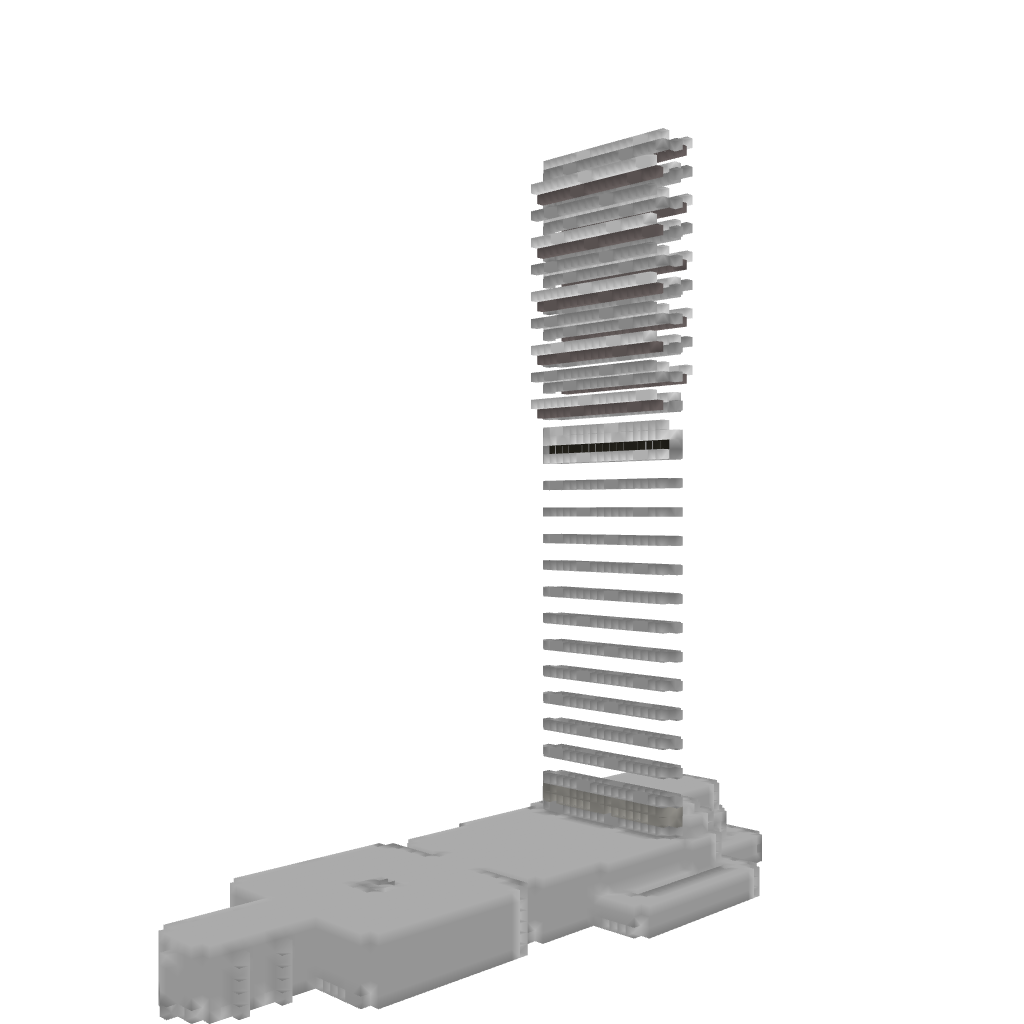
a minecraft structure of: Enderman XP Farm